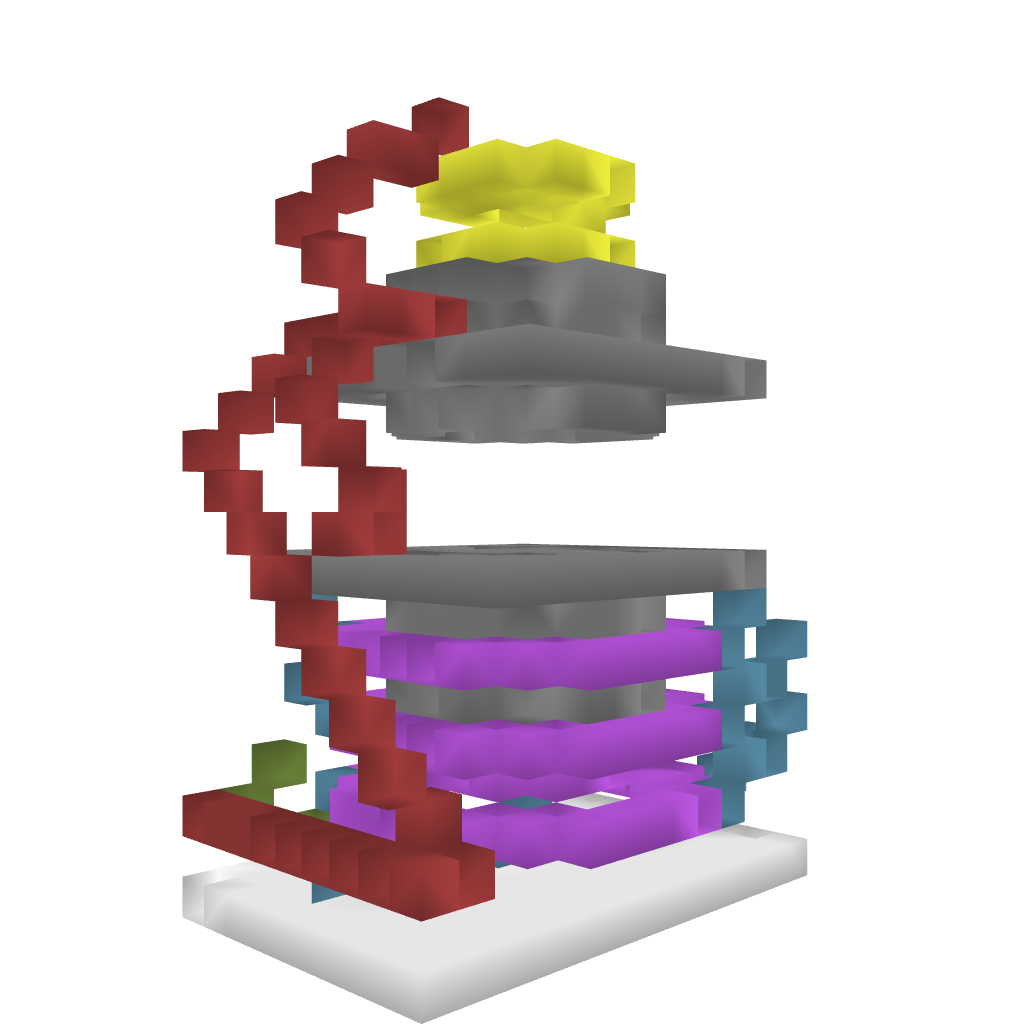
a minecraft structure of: Stargate Ring Transporter bad low quality